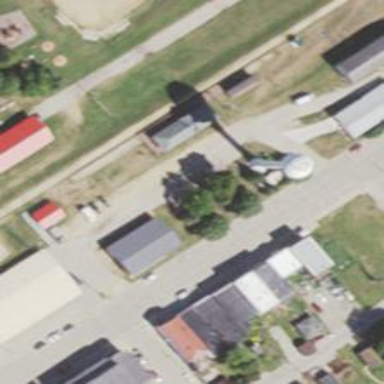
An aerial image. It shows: Water tower that is man-made.